Field crop: maize
Growth stage: 1
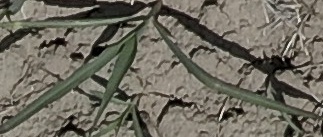
Species: sorghum